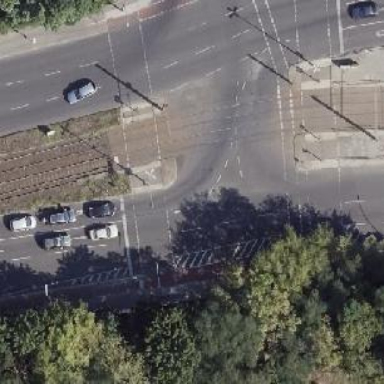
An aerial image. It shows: Road crossing with traffic signals and pedestrian island.